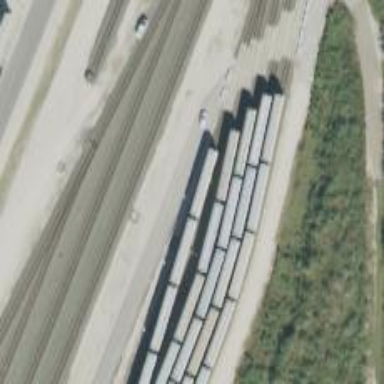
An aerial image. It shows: Railway spur service.